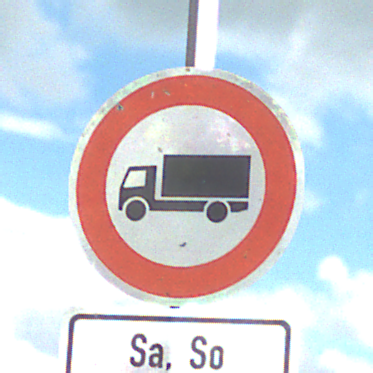
Verkehrszeichen: VerbotFuerKraftfahrzeugeUeberDreiKommaFuenfTonnen
Zusatzzeichen unten: ZeitangabenMitBeschraenkungAufWochentage9
Umgebung: Outdoor, Nature
Tageszeit: Midday
Wetter: PartlyCloudy
Licht: Natural
Jahreszeit: NotSpecified
Kontrast: HighContrast